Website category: jobs
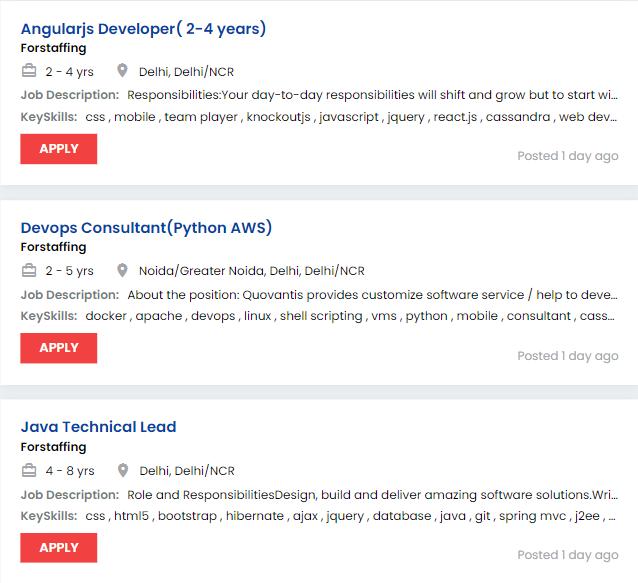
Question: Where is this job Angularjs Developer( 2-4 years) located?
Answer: Delhi, Delhi/NCR

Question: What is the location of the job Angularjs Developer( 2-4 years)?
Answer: Delhi, Delhi/NCR

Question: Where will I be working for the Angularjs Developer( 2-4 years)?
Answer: Delhi, Delhi/NCR

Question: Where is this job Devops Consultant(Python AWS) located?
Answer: Noida/Greater Noida, Delhi, Delhi/NCR

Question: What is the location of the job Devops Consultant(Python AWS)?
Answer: Noida/Greater Noida, Delhi, Delhi/NCR

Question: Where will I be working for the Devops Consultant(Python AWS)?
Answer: Noida/Greater Noida, Delhi, Delhi/NCR

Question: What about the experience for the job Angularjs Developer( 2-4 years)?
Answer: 2 - 4 yrs

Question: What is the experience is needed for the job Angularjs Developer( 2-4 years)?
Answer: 2 - 4 yrs

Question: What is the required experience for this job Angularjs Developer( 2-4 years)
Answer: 2 - 4 yrs

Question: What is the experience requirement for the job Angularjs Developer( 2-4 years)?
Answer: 2 - 4 yrs

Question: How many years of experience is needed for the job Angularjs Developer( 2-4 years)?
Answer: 2 - 4 yrs

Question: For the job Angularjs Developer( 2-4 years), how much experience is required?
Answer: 2 - 4 yrs

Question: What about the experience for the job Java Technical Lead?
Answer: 4 - 8 yrs

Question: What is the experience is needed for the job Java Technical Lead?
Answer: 4 - 8 yrs

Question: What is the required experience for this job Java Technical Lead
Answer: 4 - 8 yrs

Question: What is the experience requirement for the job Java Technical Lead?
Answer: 4 - 8 yrs

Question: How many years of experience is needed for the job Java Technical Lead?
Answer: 4 - 8 yrs

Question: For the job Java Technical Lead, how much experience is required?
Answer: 4 - 8 yrs

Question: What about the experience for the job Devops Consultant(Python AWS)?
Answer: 2 - 5 yrs

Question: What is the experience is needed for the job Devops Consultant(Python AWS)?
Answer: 2 - 5 yrs

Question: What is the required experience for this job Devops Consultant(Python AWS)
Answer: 2 - 5 yrs

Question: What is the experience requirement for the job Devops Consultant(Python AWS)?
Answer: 2 - 5 yrs

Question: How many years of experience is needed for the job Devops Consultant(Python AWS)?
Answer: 2 - 5 yrs

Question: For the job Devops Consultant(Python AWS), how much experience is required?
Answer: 2 - 5 yrs

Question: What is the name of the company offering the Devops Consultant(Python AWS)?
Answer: Forstaffing

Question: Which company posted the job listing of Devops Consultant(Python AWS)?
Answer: Forstaffing

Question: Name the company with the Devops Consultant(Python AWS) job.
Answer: Forstaffing

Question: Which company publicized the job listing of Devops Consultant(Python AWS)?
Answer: Forstaffing

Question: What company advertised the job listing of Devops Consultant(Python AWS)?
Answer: Forstaffing

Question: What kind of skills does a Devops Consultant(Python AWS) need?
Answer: docker , apache , devops , linux , shell scripting , vms , python , mobile , consultant , cassandra , infrastructure

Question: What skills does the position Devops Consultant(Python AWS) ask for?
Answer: docker , apache , devops , linux , shell scripting , vms , python , mobile , consultant , cassandra , infrastructure

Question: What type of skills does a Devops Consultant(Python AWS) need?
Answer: docker , apache , devops , linux , shell scripting , vms , python , mobile , consultant , cassandra , infrastructure

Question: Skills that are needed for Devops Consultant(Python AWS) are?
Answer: docker , apache , devops , linux , shell scripting , vms , python , mobile , consultant , cassandra , infrastructure

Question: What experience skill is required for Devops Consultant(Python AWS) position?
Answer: docker , apache , devops , linux , shell scripting , vms , python , mobile , consultant , cassandra , infrastructure

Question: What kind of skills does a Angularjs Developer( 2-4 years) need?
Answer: css , mobile , team player , knockoutjs , javascript , jquery , react.js , cassandra , web developer , php , html , software engineer , angularjs

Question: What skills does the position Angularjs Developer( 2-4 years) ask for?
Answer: css , mobile , team player , knockoutjs , javascript , jquery , react.js , cassandra , web developer , php , html , software engineer , angularjs

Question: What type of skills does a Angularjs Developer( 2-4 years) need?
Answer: css , mobile , team player , knockoutjs , javascript , jquery , react.js , cassandra , web developer , php , html , software engineer , angularjs

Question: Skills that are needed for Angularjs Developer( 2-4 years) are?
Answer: css , mobile , team player , knockoutjs , javascript , jquery , react.js , cassandra , web developer , php , html , software engineer , angularjs

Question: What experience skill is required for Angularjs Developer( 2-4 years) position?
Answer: css , mobile , team player , knockoutjs , javascript , jquery , react.js , cassandra , web developer , php , html , software engineer , angularjs

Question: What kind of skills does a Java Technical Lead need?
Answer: css , html5 , bootstrap , hibernate , ajax , jquery , database , java , git , spring mvc , j2ee , software engineer , web development , technical skills , maven , ant , javascript , gradle , spring boot , spring security , struts , angularjs

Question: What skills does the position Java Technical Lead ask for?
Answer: css , html5 , bootstrap , hibernate , ajax , jquery , database , java , git , spring mvc , j2ee , software engineer , web development , technical skills , maven , ant , javascript , gradle , spring boot , spring security , struts , angularjs

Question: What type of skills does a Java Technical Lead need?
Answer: css , html5 , bootstrap , hibernate , ajax , jquery , database , java , git , spring mvc , j2ee , software engineer , web development , technical skills , maven , ant , javascript , gradle , spring boot , spring security , struts , angularjs

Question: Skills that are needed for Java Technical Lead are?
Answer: css , html5 , bootstrap , hibernate , ajax , jquery , database , java , git , spring mvc , j2ee , software engineer , web development , technical skills , maven , ant , javascript , gradle , spring boot , spring security , struts , angularjs

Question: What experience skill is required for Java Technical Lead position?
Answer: css , html5 , bootstrap , hibernate , ajax , jquery , database , java , git , spring mvc , j2ee , software engineer , web development , technical skills , maven , ant , javascript , gradle , spring boot , spring security , struts , angularjs